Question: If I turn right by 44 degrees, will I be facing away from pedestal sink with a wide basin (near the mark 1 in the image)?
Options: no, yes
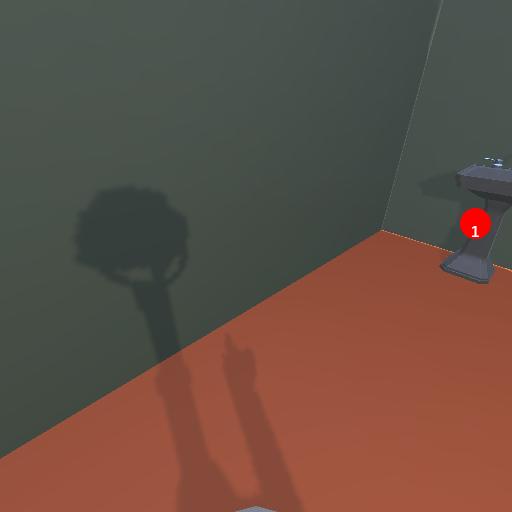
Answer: no